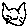
Label: cat